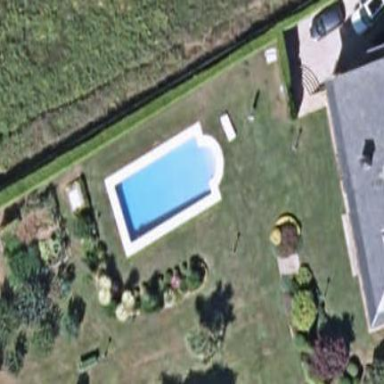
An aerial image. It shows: Swimming pool located in leisure land.